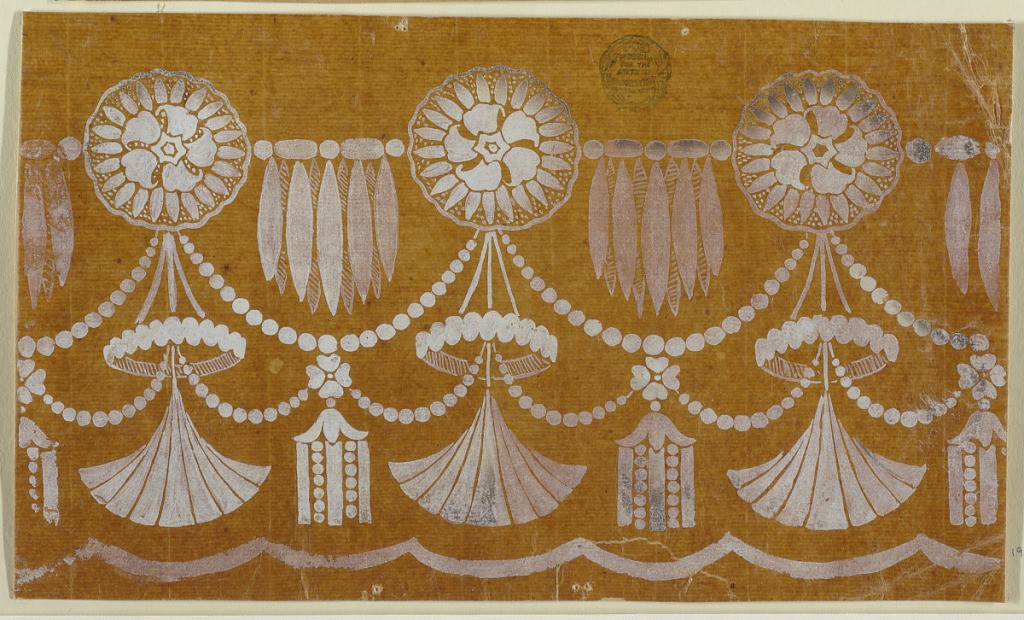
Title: Design for an Embroidered Horizontal Border of the "Fabrique de St. Ruf"
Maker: Fabrique de Saint Ruf, Lyon, France
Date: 1805–1815
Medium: Brush and white gouache on glazed tracing paper
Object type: Drawing
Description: Blossom rosettes are connected by diadems with drops and by chains from which tassels are suspended. A crown and a fan are suspended at the bottom of the rosettes; chain festoons connect the supports of the fans and the tassels. An undulated stripe is at the bottom.